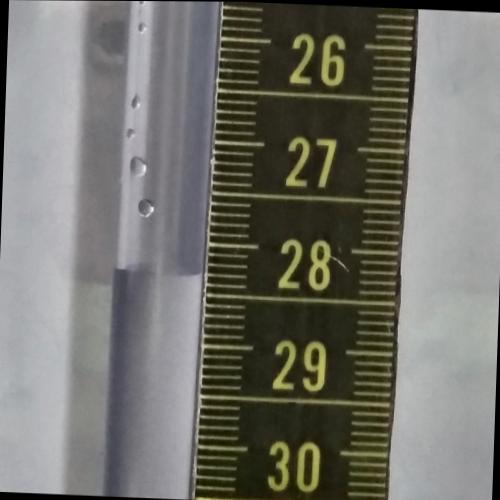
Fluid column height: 28.3 cm